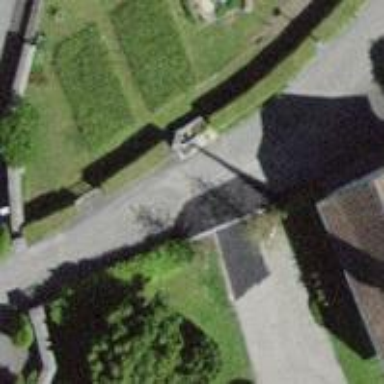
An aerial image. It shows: Hedge acting as barrier.